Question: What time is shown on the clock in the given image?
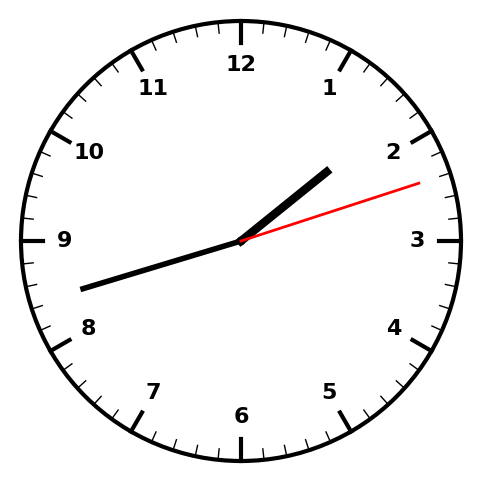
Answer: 01:42:12